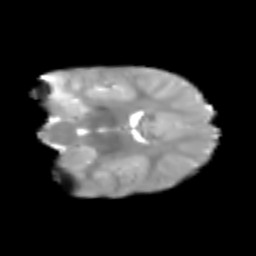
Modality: T2w
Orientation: coronal
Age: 7
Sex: male
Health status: healthy